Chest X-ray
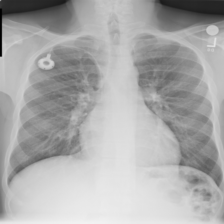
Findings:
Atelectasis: negative
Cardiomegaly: negative
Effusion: negative
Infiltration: negative
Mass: negative
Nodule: negative
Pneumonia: negative
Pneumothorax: negative
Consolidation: negative
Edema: negative
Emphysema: negative
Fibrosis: negative
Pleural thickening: negative
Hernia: negative